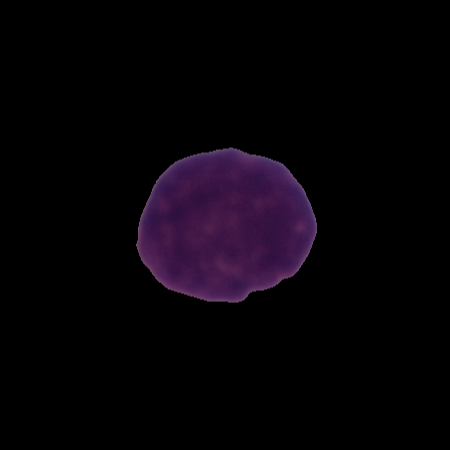
Label: healthy